Field crop: maize
Growth stage: 2
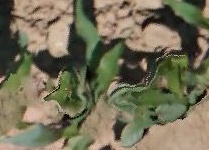
Species: maize